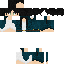
A female human skin with medium skin, wearing black long hair dressed in a blue robe top and black pants, featuring a closed mouth.